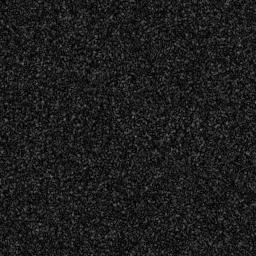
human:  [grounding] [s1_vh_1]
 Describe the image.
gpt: In the satellite image, there is  <ref>1 medium ship </ref> <box>[[68, 43, 77, 58, 0]]</box> located at right.